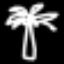
Label: palm tree